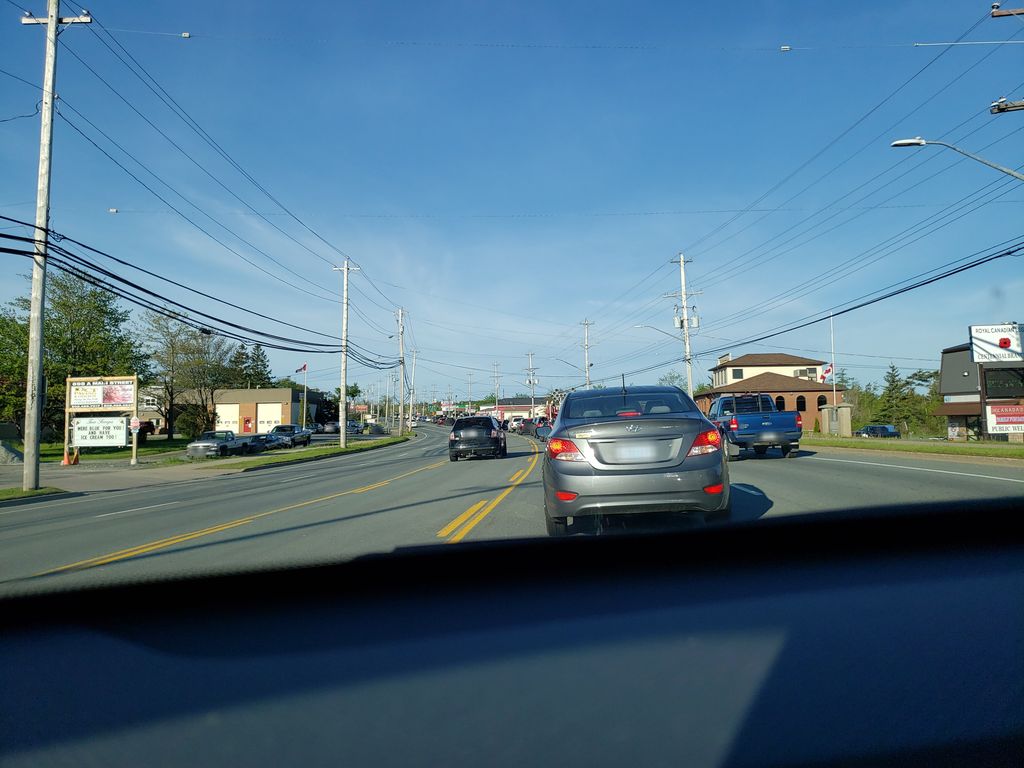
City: halifax